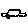
Label: car